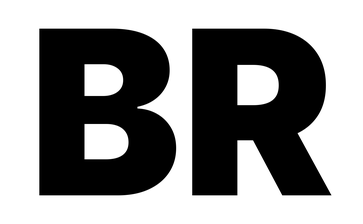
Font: Inter_Black